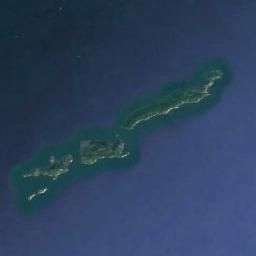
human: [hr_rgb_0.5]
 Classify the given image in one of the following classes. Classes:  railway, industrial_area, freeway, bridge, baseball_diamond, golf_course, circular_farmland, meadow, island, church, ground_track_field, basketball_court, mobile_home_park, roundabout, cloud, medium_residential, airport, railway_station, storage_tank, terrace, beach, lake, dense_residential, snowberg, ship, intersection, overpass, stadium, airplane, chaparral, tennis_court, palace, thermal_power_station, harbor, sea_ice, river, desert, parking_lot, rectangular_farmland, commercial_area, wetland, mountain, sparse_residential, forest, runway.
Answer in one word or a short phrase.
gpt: island